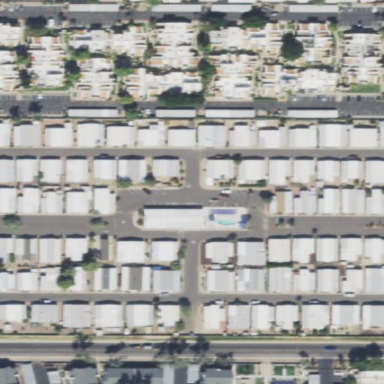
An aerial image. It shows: Trailer park in residential area.